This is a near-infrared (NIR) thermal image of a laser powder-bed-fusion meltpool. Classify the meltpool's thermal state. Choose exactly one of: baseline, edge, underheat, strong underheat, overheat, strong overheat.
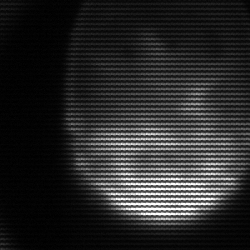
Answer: edge